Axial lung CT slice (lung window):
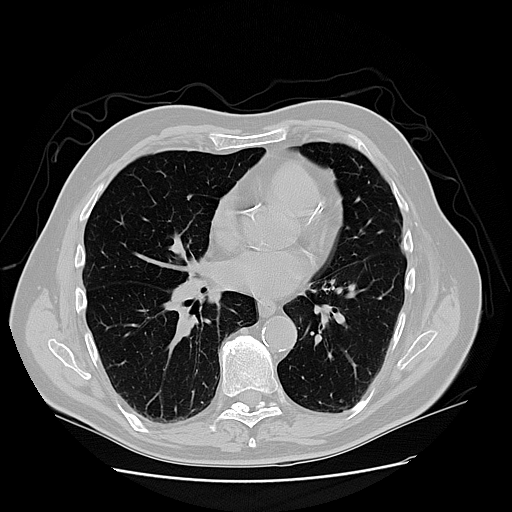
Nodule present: no